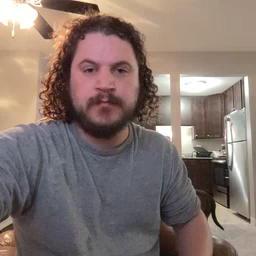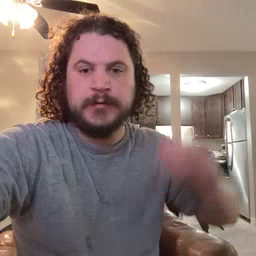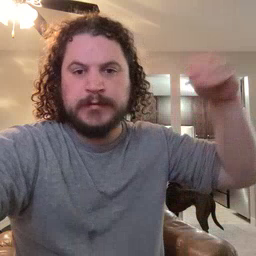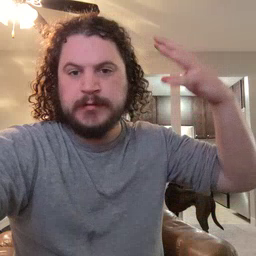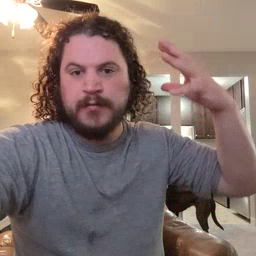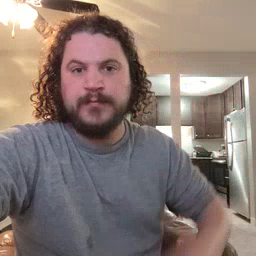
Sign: sun